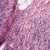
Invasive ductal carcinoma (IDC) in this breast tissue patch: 1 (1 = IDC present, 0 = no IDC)